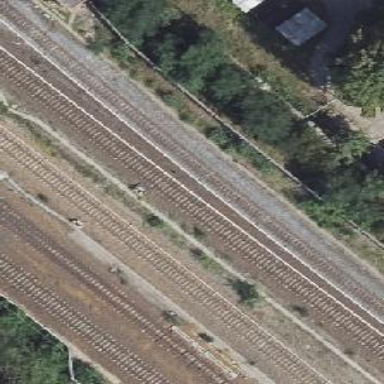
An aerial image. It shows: Railway signal.